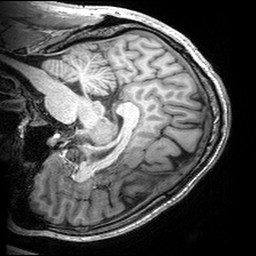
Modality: T1w
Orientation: sagittal
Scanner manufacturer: siemens
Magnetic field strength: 3 T
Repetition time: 2.53 s
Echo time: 0.00299 s